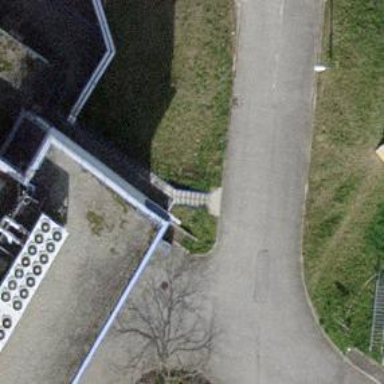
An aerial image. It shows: Concrete steps.